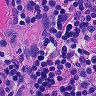
Metastatic tissue present: no